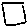
Label: square